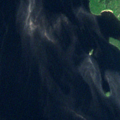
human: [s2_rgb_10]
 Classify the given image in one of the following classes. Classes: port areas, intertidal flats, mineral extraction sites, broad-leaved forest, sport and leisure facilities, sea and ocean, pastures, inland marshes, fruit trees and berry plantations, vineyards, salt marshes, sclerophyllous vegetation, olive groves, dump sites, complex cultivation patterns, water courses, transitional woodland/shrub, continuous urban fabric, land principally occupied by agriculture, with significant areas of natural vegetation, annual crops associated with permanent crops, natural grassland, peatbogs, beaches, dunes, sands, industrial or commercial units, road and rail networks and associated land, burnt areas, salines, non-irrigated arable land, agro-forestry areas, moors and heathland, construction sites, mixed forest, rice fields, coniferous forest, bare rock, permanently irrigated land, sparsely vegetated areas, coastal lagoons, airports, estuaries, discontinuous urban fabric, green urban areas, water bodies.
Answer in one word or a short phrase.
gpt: mixed forest, water bodies